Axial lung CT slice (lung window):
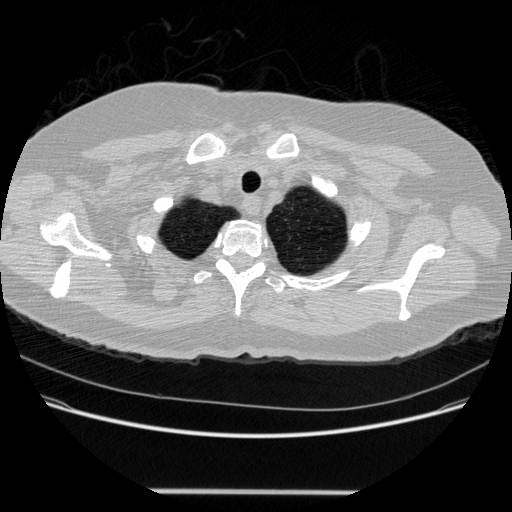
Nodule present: no